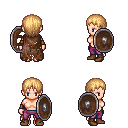
a pixel art fantasy rpg character, female body template, human, light skin, brown tattered cape, magenta pants, light blonde plain hairstyle, leather bracers, brown shoes, shield, four views (front, back, left, right), 2x2 character sprite sheet, small pixel art, hard edges, no anti-aliasing